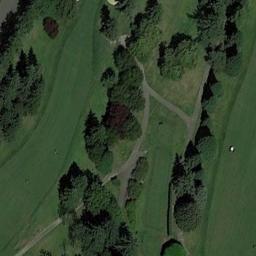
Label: golf_course